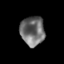
Tissue: skin
Cell type: Epithelial cells
Senescence score: 0.1834
Nuclear area (px): 687
Mean DAPI intensity: 111.376